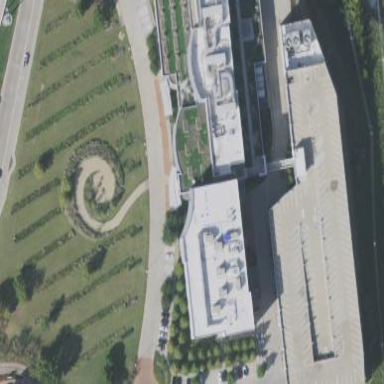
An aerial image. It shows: Hospital building.